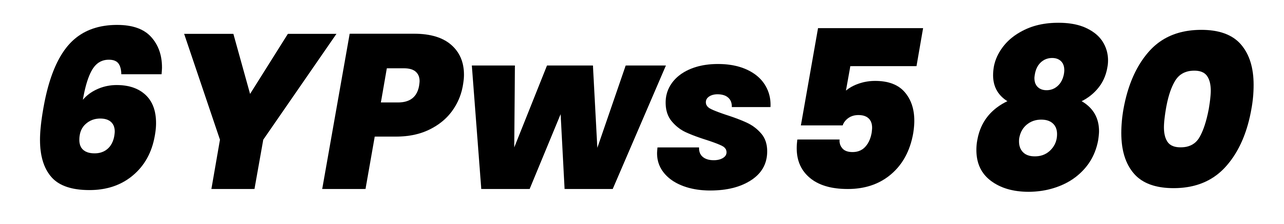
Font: Poppins-ExtraBoldItalic